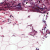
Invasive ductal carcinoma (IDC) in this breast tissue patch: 0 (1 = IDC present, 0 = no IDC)